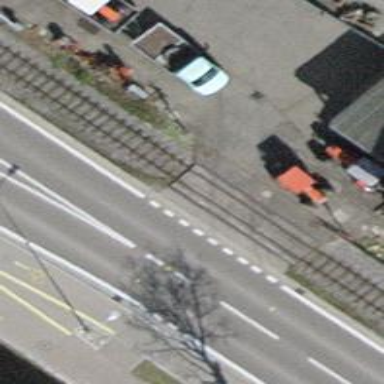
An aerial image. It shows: Railway level crossing.